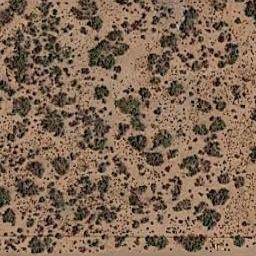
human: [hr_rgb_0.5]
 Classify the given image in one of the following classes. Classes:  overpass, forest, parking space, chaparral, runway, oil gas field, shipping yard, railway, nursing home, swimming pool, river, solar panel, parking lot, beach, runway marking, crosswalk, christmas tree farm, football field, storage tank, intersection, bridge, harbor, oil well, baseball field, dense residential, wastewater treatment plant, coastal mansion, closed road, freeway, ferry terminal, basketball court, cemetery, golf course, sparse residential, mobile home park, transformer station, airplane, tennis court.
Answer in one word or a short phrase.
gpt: chaparral